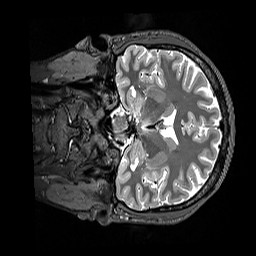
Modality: T2w
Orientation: coronal
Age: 27
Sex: male
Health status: healthy
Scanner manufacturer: siemens
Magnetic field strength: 3 T
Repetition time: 3.2 s
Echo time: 0.568 s